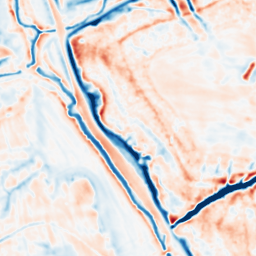
Category: multiscale
Decomposition family: dog
Decomposition parameters: sigma_low: 1
sigma_high: 5
Upsampling method: edge_directed
Upsampling parameters: scale: 2
Upsampling scale: 2